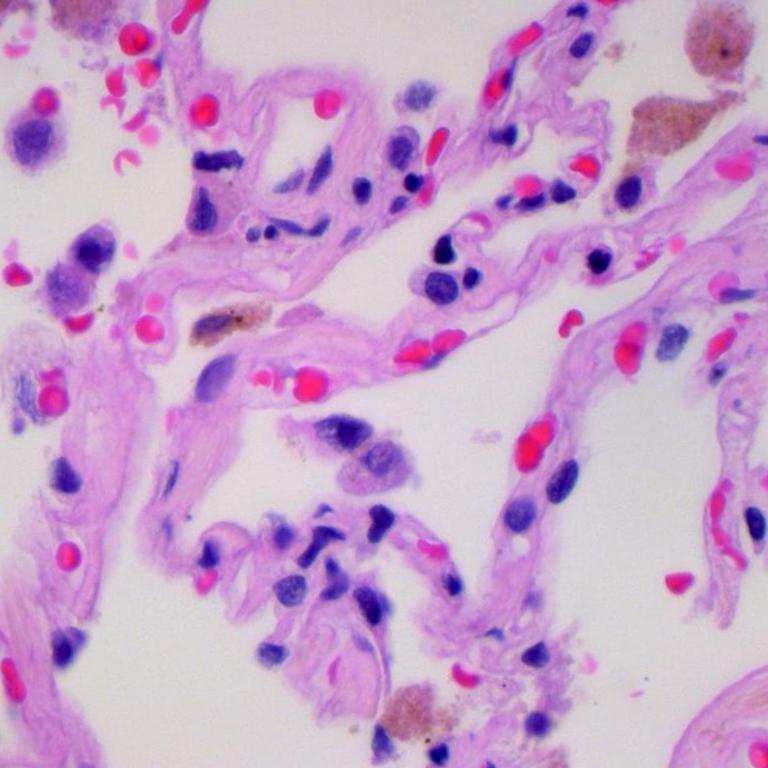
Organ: lung
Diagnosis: benign